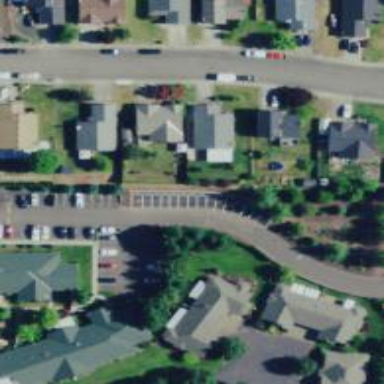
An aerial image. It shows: Driveway.